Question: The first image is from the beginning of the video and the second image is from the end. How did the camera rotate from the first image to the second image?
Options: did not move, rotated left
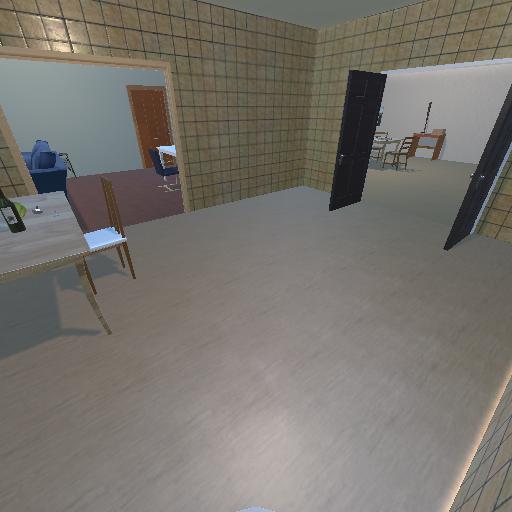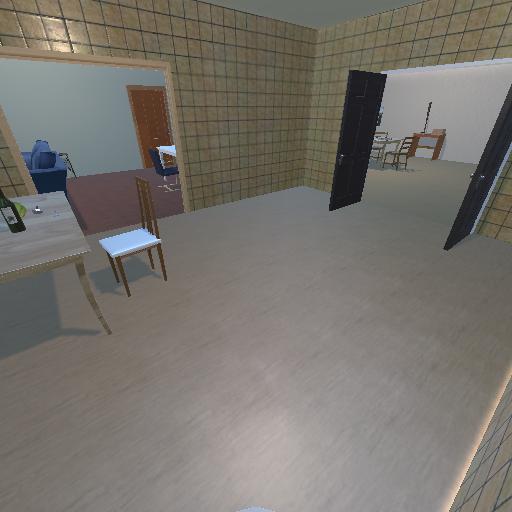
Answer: did not move